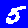
Digit: 5